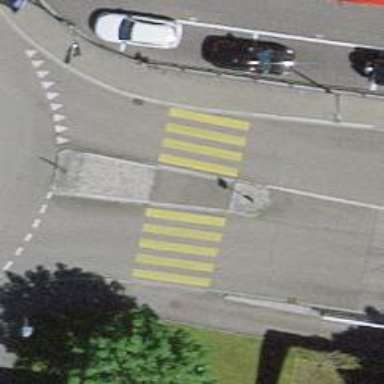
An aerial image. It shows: Uncontrolled zebra crossing on the road.